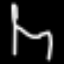
Label: chair